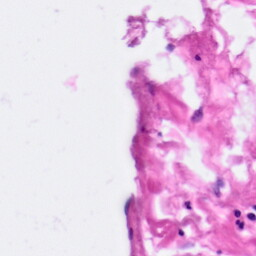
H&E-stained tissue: Pancreatic